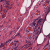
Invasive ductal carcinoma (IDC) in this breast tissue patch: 0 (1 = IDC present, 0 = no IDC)